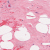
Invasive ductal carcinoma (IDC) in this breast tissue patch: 0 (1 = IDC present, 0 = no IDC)